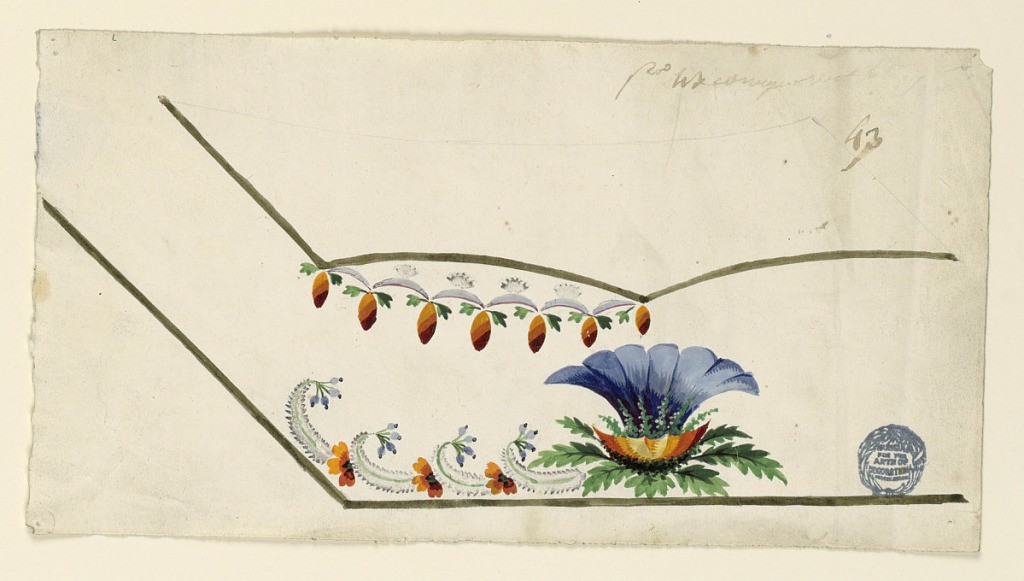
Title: Design for the Embroidery of a Man's Waistcoat
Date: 1780–1790
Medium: Graphite, brush and gouache, white on paper
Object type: Drawing
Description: Unfinished design for the bottome left corner. A plant and flower scrolls at the bottom; crest border under the pocket.